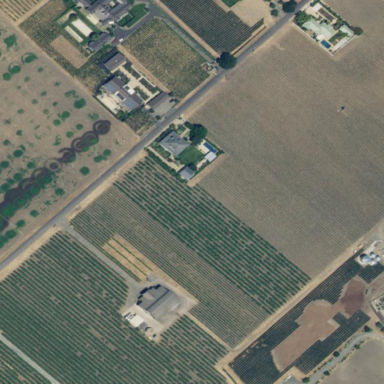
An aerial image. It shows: Vineyard where grapes are grown.